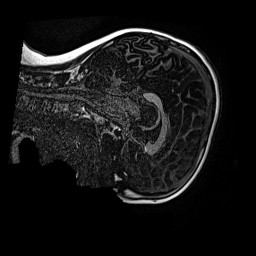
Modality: MP2RAGE
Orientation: sagittal
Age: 10
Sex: male
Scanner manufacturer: siemens
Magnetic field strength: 3 T
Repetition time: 4 s
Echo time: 0.00299 s